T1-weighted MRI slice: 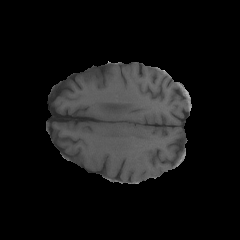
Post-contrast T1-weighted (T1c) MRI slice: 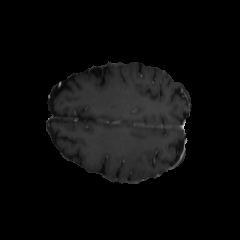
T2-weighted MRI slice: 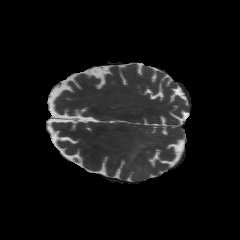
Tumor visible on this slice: yes